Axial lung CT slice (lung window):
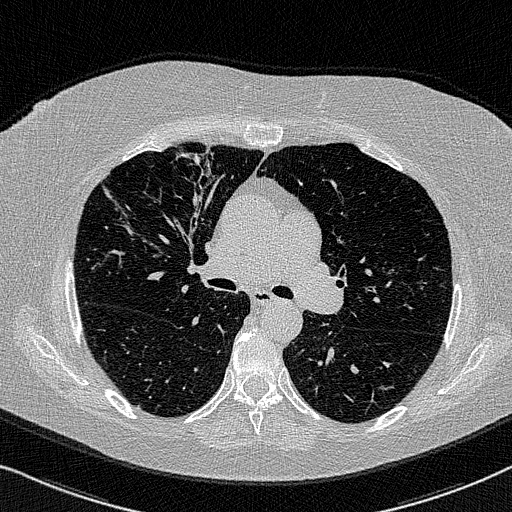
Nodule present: no